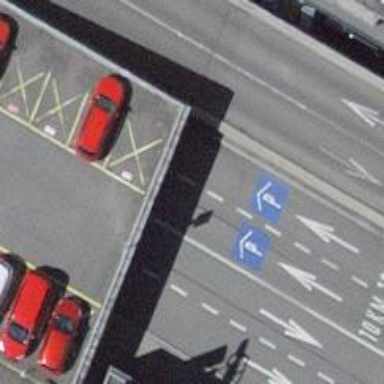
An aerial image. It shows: Parking entrance.